Question: Since the Juni update, I regularly get a really anoying popup in the DAX editor in powerBI whenever I press ctrl-enter. Does anyone know how to turn this 'feature' off?
This is the popup:

It is particularly annoying considering it can't be closed or ignored with escape as it loses focus as soon as it appears. Pressing ESC will result in your measure rolling back to the last evaluated state...
Alt-enter doesn't do it for me, it doesn't move along with the indentation and it produces a windows warning sound as well (less annoying that the pop-up though)
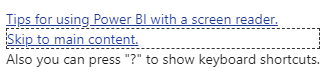
Answer: I can reproduce this behavior in the July EN-US version as well. If I want the pop-up to close while not losing the measure formula, I am able to hit enter Enter twice. I'll get the usual DAX error in my formula bar if my measure is incomplete, but it saves my work and allows me to select the formula bar and continue working.
If you are trying to get a new line in your DAX formula, try using Shift+Enter instead. I just tried it, and it seems to respect the indentation from the previous row.